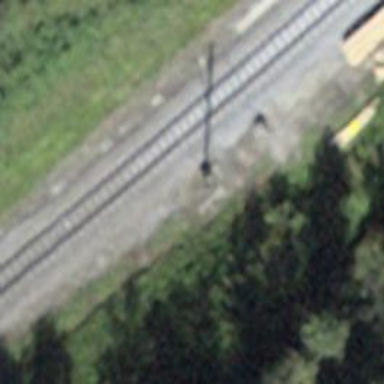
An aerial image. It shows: Narrow-gauge railway with electrified contact line.